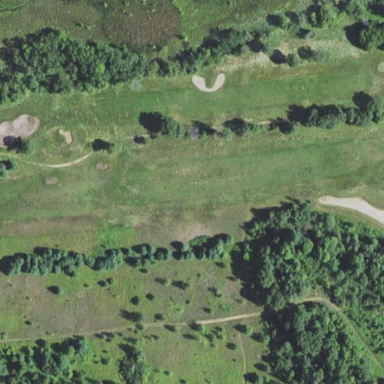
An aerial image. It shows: Area with grass used as rough in golf course.